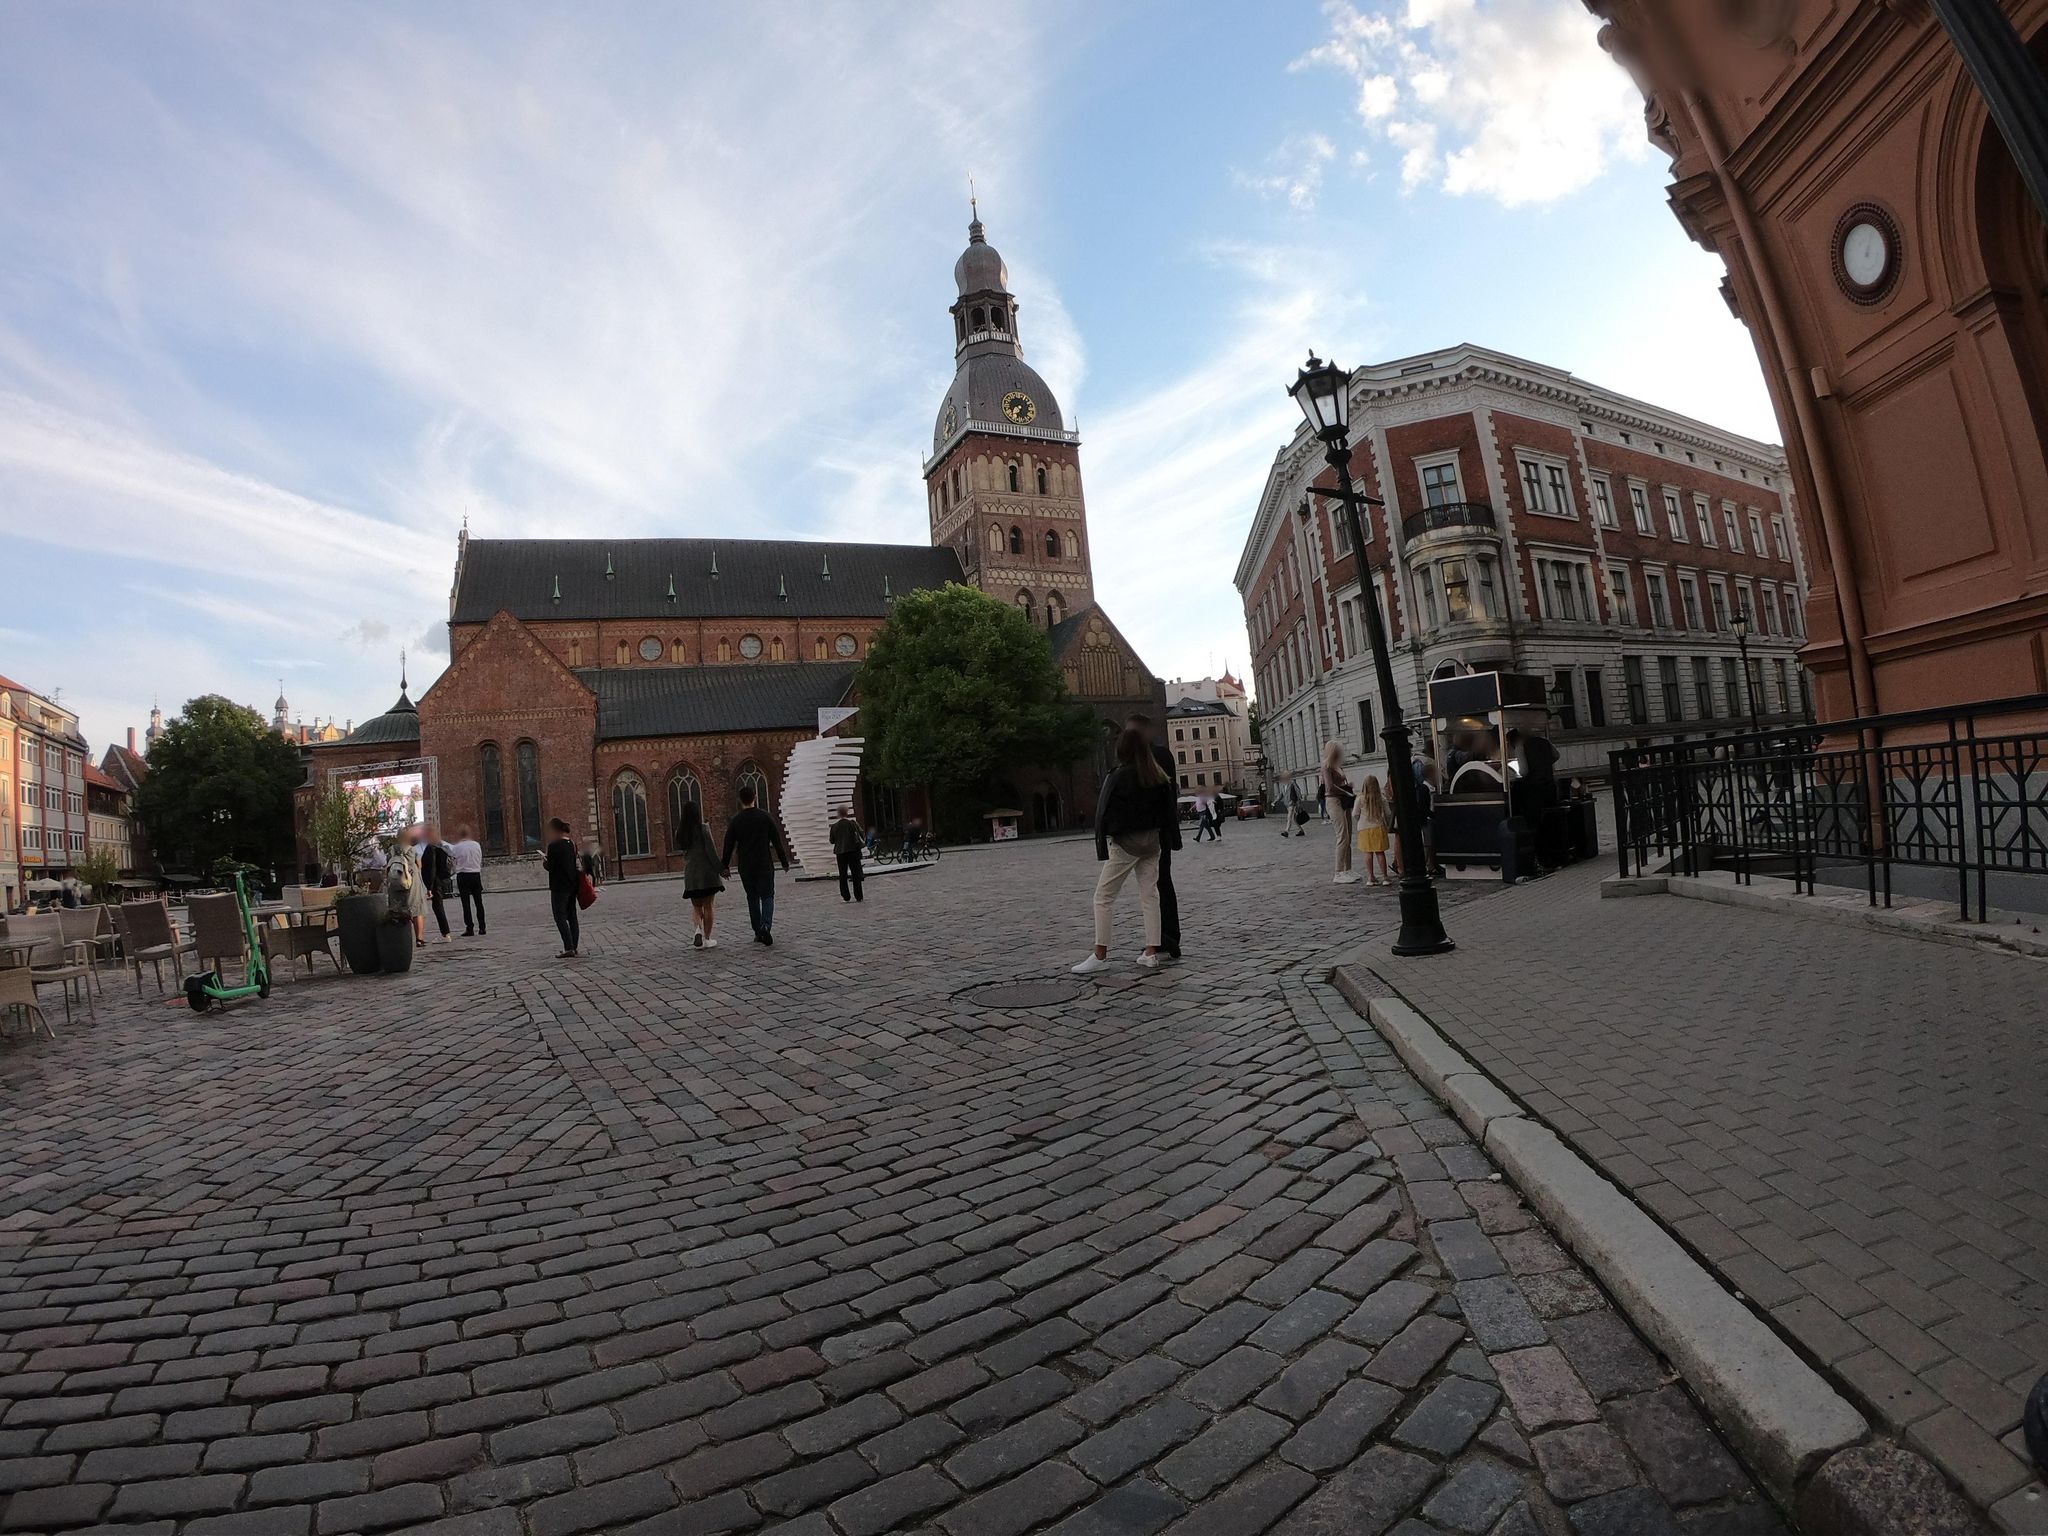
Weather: clear
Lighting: day
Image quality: good
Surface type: walking surface
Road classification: pedestrian, living_street
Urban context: urban centre
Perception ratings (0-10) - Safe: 8.85, Lively: 7.85, Beautiful: 7.51, Boring: 4.59, Depressing: 1.61, Wealthy: 5.39